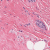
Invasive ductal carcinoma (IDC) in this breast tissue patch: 0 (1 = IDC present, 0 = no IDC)